Question: My goal is to return the results of 5 textboxes into a SQL query, by incorporating the Query string with the variables.
How can I get my code to function so that when a checkbox is checked, the value (eg: ID, SC...) is recorded and placed into a Query? And if a checkbox is not checked, then it is not placed into the query.
The 5 checkboxes are as follows:

The code I current have to record whether a textbox is selected, and to place the value (eg: ID, SC, AS...) into a variable is as follows:
'''
If (Me.BoxID = False) And (Me.BoxSC = False) And (Me.BoxASSC = False) And (Me.BoxAS = False) And (Me.BoxEH = False) Then
MsgBox "You must check a Fonction Checkbox", 0
Exit Sub
Else
If (Me.BoxID= True) Then IDValue = Chr(34) & "ID" & Chr(34) Else IDValue = """"""
If (Me.BoxSC= True) Then SCValue = Chr(34) & "SC" & Chr(34) Else SCValue = """"""
If (Me.BoxASSC= True) Then ASSCValue = Chr(34) & "ASSC" & Chr(34) Else ASSCValue = """"""
If (Me.BoxAS= True) Then ASValue = Chr(34) & "AS" & Chr(34) Else ASValue = """"""
If (Me.BoxEH= True) Then EHValue = Chr(34) & "EH" & Chr(34) Else EHValue = """"""
End If
fonctionQryString = "(((tblF.f1)=" & IDValue & ") OR " + "((tblF.f1)=" & SCValue & ") OR " + "((tblF.f1)=" & ASSCValue & ") OR " + "(tblF.f1)=" & ASValue & ") OR " + "(tblF.f1)=" & EHValue & ")))"
'''
The fonctionQryString goes into the WHERE section of the SQL Query.
I know that the method I'm using is not efficient, even though it works.
My problem is that I don't know how to do this another way. I want my code to function so that when a checkbox is not checked, it doesn't go into the Query string.
Any help would be much appreciated.
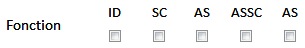
Answer: These two 'WHERE' clauses should produce equivalent results. Consider switching to the second form.
'''
WHERE tblF.f1 = "ID" OR tblF.f1 = "SC" OR tblF.f1 = "AS"
WHERE tblF.f1 IN ("ID","SC","AS")
'''
Here is a rough and untested code sample to produce a similar 'WHERE' clause based on my understanding of what you're trying to achieve.
'''
Dim fonctionQryString As String
Dim lngLoopNum As Long
Dim strControlName As String
Dim strValueList As String
For lngLoopNum = 1 To 5
Select Case lngLoopNum
Case 1
strControlName = "ID"
Case 2
strControlName = "SC"
Case 3
strControlName = "ASSC"
Case 4
strControlName = "AS"
Case 5
strControlName = "EH"
End Select
If Me.Controls("Box" & strControlName) = True Then
strValueList = strValueList & "," & Chr(34) & _
strControlName & Chr(34)
End If
Next
If Len(strValueList) > 0 Then
fonctionQryString = "tblF.f1 IN (" & Mid(strValueList, 2) & ")"
Else
MsgBox "You must check a Fonction Checkbox"
End If
'''
I assumed you didn't actually want to include the condition, 'WHERE tblF.f1 = ""' (an empty string). If I guessed wrong, you'll have more work to do, but hopefully this will still point you to something useful.